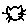
Label: cat